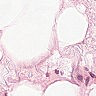
Metastatic tissue present: no